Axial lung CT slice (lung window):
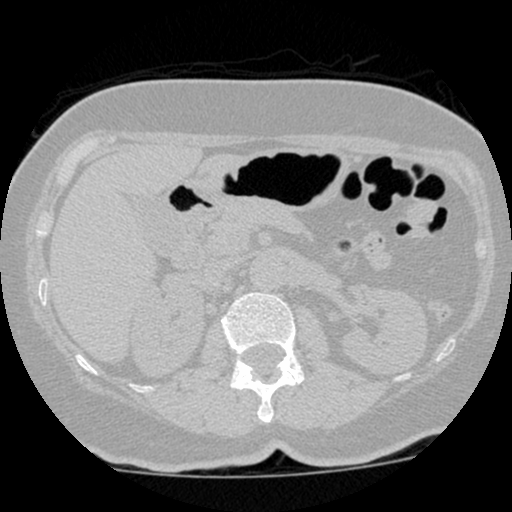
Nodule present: no